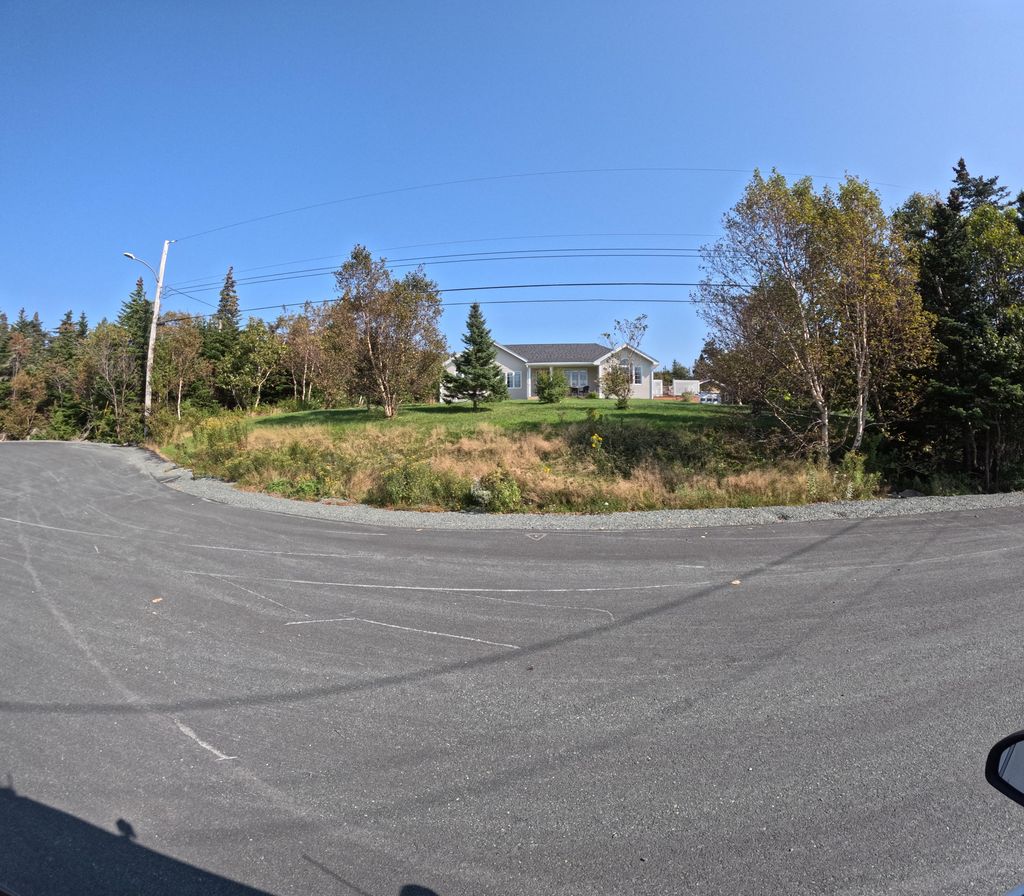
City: st_johns